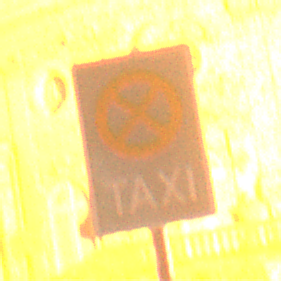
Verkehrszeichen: Taxenstand
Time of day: Night
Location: Outdoor (Suburban)
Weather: PartlyCloudy
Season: NotSpecified
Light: Artificial